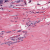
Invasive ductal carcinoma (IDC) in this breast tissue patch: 1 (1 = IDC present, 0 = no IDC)